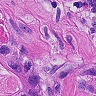
Metastatic tissue present: yes